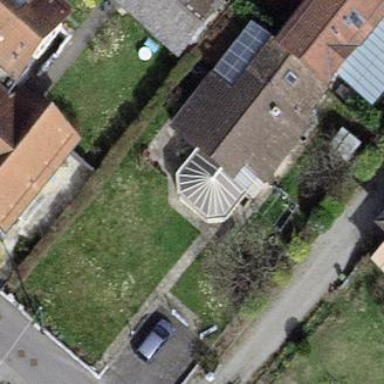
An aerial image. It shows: Garden surrounded by fence.